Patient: sex M, age 45
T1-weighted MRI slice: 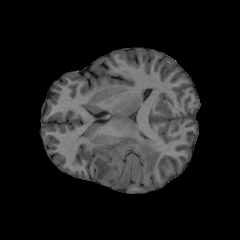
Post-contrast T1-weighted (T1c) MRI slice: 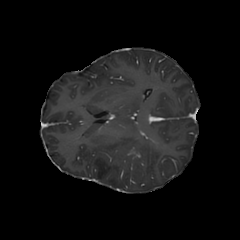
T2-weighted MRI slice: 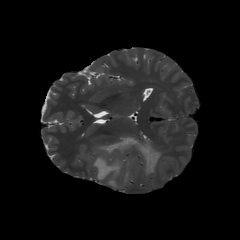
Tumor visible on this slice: yes
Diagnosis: Astrocytoma, IDH-wildtype
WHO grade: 2